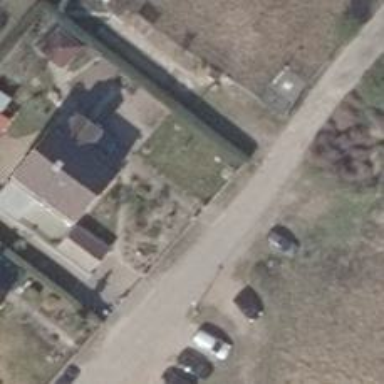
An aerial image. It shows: Smooth asphalt road in residential area.